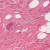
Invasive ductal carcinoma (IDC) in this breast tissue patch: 0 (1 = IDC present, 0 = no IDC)